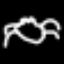
Label: frog